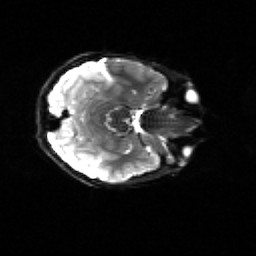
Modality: sbref
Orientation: axial
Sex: female
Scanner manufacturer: siemens
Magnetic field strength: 3 T
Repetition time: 5 s
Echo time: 0.071 s